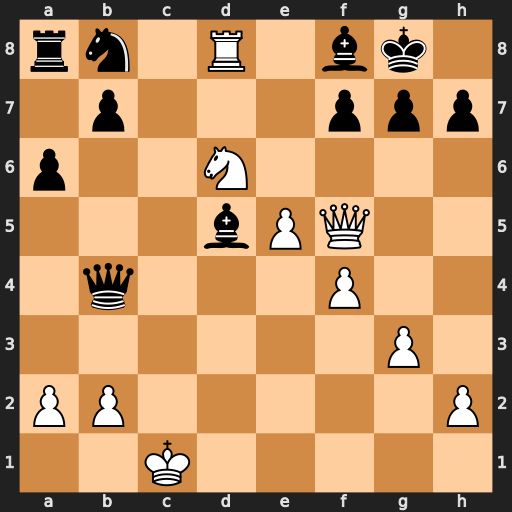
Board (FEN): rn1R1bk1/1p3ppp/p2N4/3bPQ2/1q3P2/6P1/PP5P/2K5
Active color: w
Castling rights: -
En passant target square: -
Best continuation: Rxf8+ Kxf8 Qc8+ Ke7 Nf5#